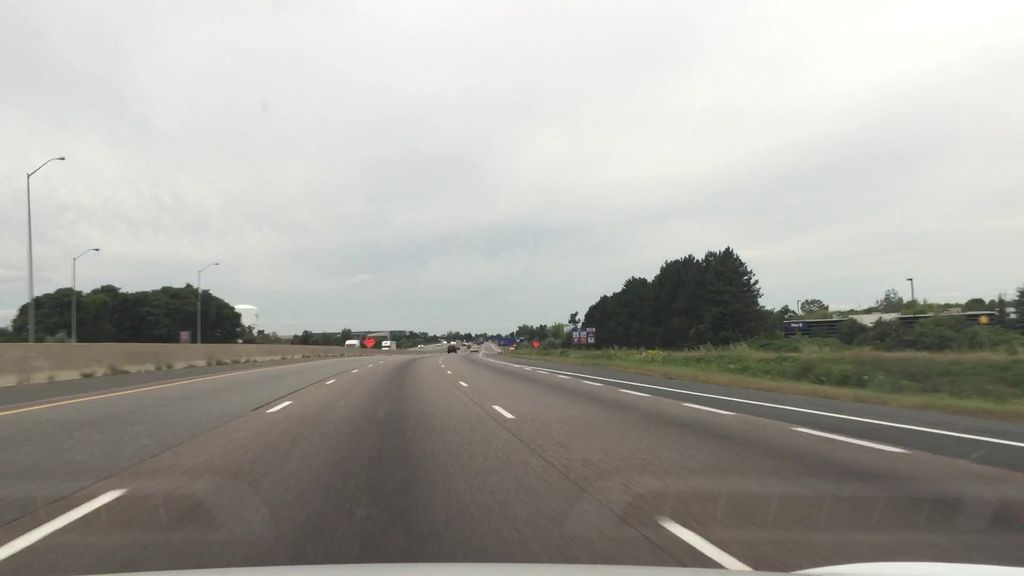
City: kitchener-waterloo